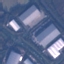
Land use / land cover: Industrial